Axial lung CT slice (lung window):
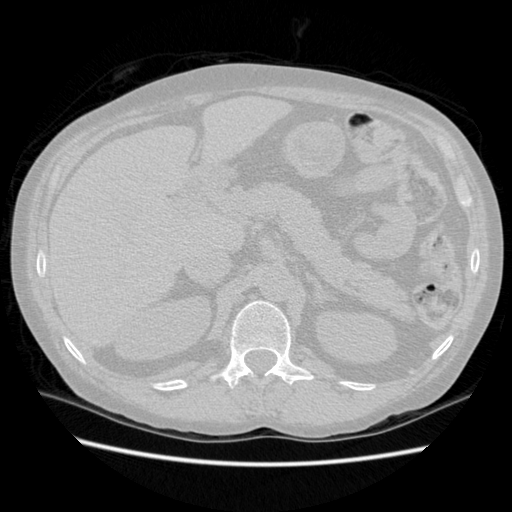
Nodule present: no